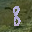
Label: 8